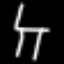
Label: chair